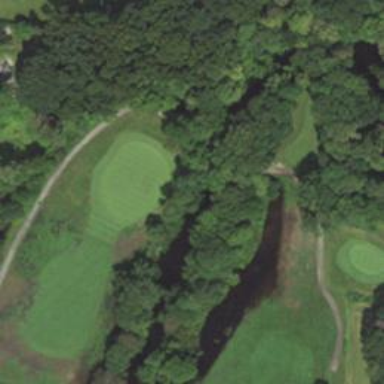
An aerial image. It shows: Path designed for golf carts.